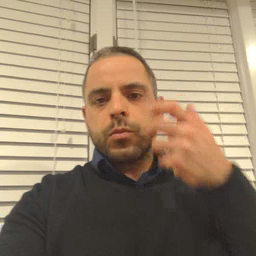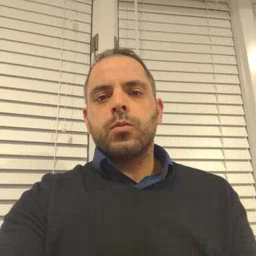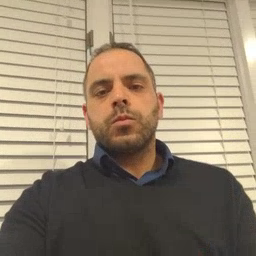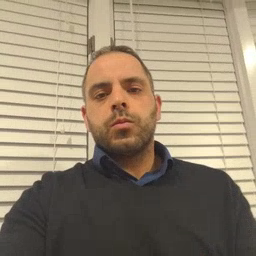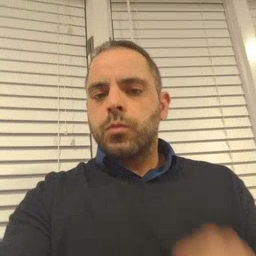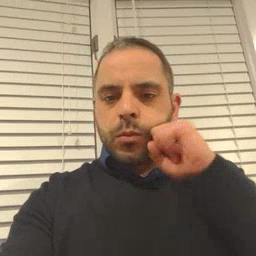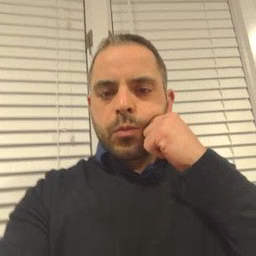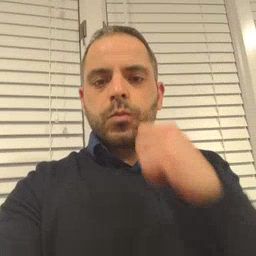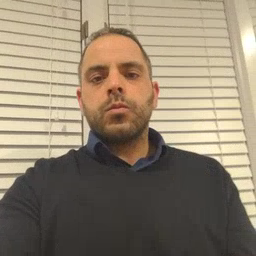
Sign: apple